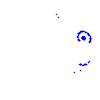
Particle: pion